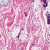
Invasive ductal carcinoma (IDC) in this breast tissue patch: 0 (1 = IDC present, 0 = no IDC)